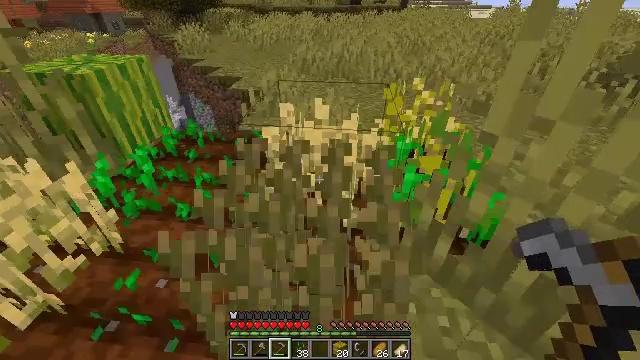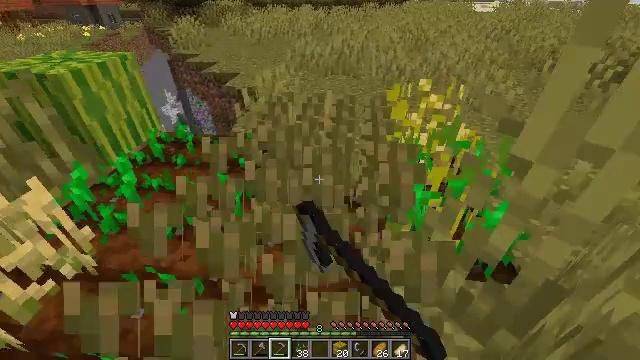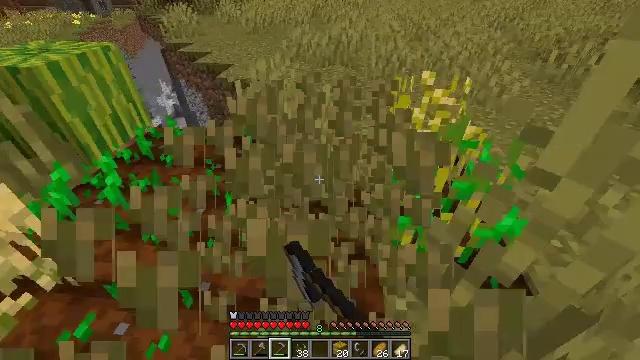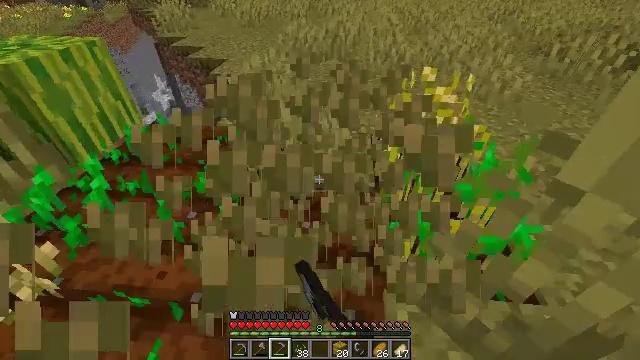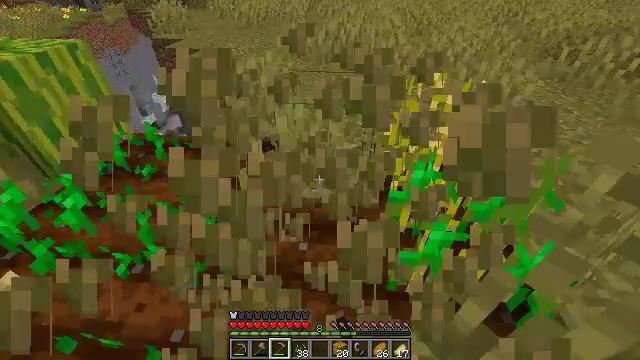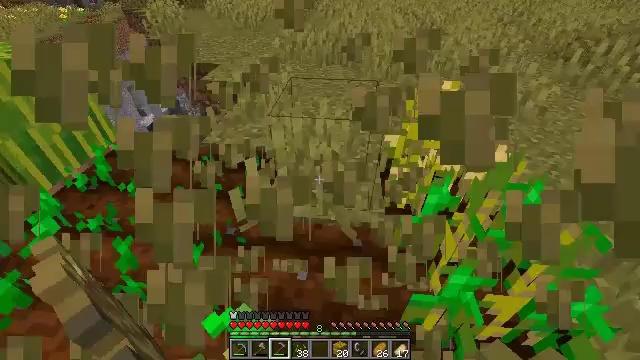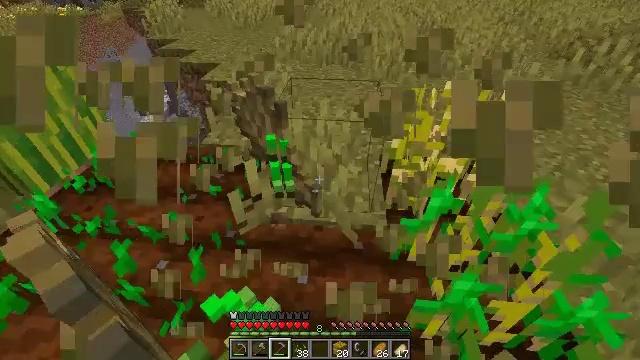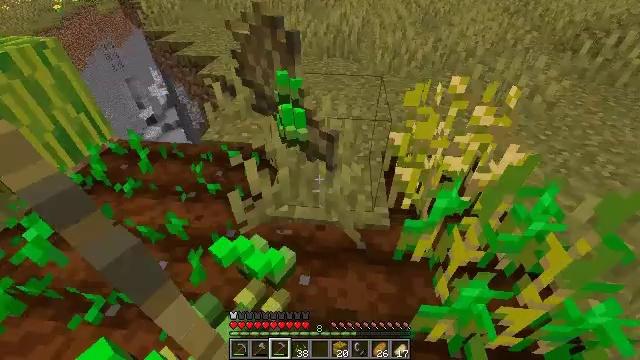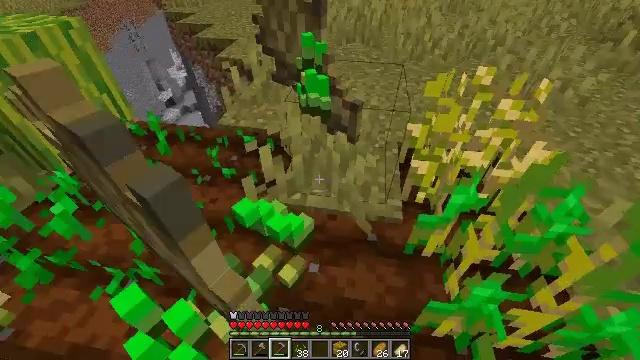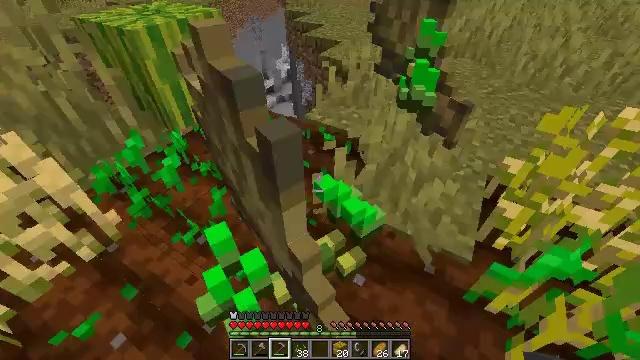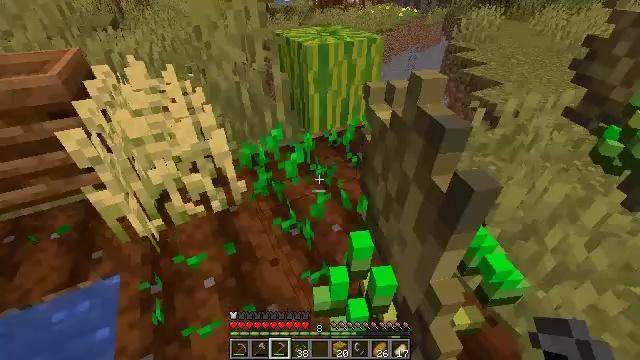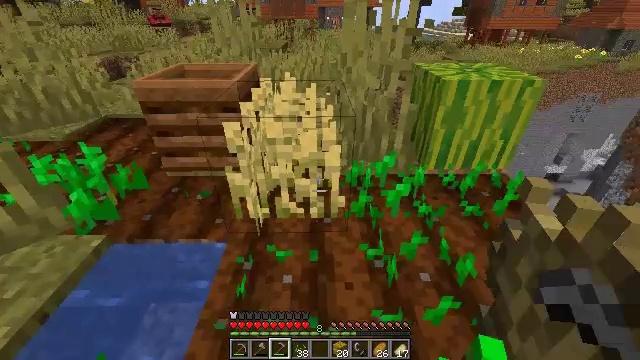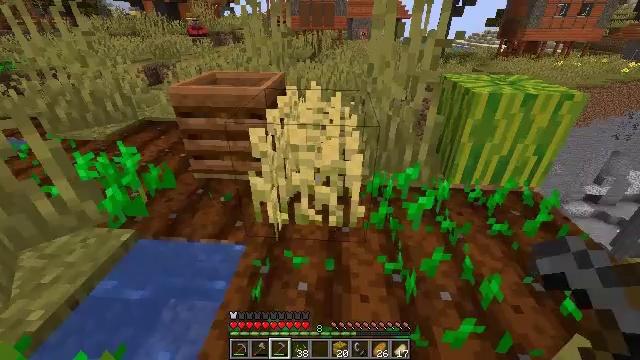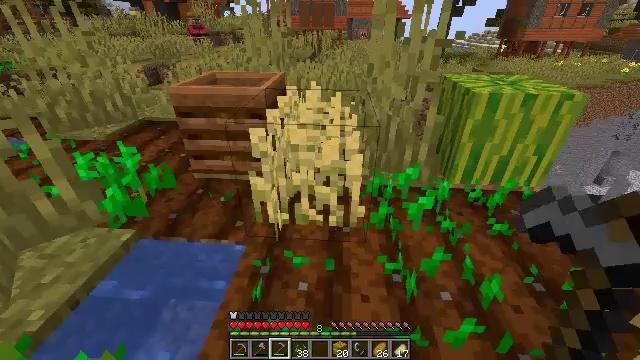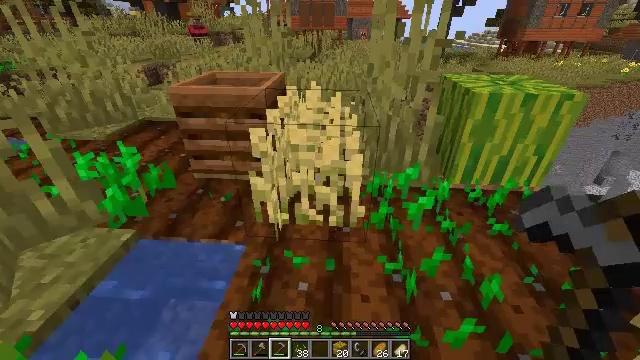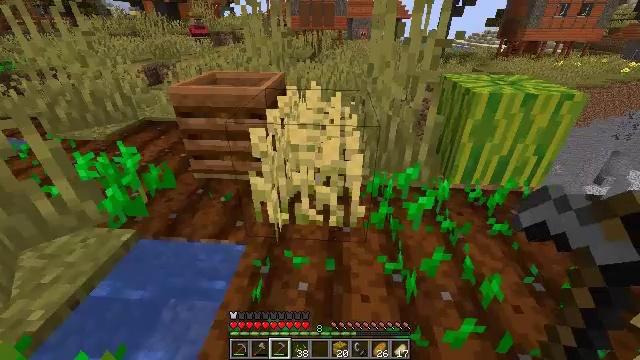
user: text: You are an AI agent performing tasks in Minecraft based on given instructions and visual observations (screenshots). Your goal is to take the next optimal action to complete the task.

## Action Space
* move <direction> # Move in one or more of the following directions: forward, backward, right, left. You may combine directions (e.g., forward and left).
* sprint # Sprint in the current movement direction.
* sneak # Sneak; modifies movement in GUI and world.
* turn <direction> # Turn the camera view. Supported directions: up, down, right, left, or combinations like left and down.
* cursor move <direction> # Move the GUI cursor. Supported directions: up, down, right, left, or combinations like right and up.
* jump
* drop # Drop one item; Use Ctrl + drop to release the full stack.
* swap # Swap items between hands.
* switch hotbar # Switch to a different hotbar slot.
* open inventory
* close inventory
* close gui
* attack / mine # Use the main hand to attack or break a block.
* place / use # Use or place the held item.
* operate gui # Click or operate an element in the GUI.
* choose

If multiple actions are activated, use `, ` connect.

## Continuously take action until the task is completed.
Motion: motion action
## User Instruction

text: Collect wheat crops.
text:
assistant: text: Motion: move forward, turn down, attack / mine
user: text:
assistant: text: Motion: move forward, turn down, attack / mine
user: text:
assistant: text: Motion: move forward, turn down
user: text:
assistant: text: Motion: move forward
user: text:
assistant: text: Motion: no_op
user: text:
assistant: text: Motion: no_op
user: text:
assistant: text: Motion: turn down
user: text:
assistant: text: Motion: turn left and down
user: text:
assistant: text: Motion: turn left
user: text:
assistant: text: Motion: turn left and up
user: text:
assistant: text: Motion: turn left and up
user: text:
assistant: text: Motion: turn left and up
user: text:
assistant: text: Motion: no_op
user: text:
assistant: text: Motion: no_op
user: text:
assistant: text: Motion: no_op
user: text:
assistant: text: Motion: no_op
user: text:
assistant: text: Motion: no_op
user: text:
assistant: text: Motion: turn up
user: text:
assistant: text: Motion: no_op
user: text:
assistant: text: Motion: no_op
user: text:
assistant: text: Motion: no_op
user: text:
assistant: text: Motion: attack / mine
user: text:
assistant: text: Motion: attack / mine
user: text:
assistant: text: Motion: move forward
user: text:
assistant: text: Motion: move forward
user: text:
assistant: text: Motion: move forward
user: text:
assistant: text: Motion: move forward
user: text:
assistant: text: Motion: no_op